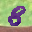
Label: 8